Question: I have an array called cars which has 2 objects. In that object I have another array called brands. Inside that i have another array called models.
I want to display the data in the models array in a table using Vue.js This is what I'm getting so far.

I'm new to Vue.js and programming, so please help me with this problem. TIA
'''
<template>
<div>
<h1>Vehicle Search Form</h1>
<form>
<div class="form-check form-group">
<label for="car">Choose a Car Type</label>
<select v-model="selectedCar">
<option v-for="car in cars" :value="car" :key="car.carId">{{car.car}}</option>
</select>
<label for="brand" v-if="selectedCar != -1">Choose a Brand</label>
<select v-model="selectedBrand" v-if="selectedCar != -1">
<option v-for="brand in selectedCar.brands" :key="brand.id">{{brand.brand}}</option>
</select>
<table style="width:100%" v-if="selectedCar != -1 && selectedBrand != -1">
<tr>
<th>Models</th>
</tr>
<tr v-for="model in selectedCar.brands.models" :key="model">
<td></td>
<td> {{model}}</td>
</tr>
</table>
</div>
</form>
</div>
</template>
<script>
export default {
components: {},
data() {
return {
cars: [
{
carId: 1,
car: 'SUV',
brands: [
{
id: 1,
brand: 'Ford',
models: ['Ford EcoSport', 'Ford Expedition', 'Ford Edge', 'Ford Escape']
},
{id: 2, brand: 'GMC', models: ['GMC Terrain', 'GMC Suburban']},
{id: 3, brand: 'Dodge', models: ['Journey', 'Grand Caravan']},
{id: 4, brand: 'Mercedes-Benz', models: ['G-Class']},
{id: 5, brand: 'Audi', models: ['Audi Q3', 'Audi Q5', 'Audi Q5', 'Audi Q7']}
]
},
{
carId: 2,
car: 'Sedan',
brands: [
{brand: 'Dodge', models: ['Charger', 'Challenger', 'Durango']},
{brand: 'Mercedes-Benz', models: ['C-Class', 'AMG', 'E-Class', 'S-Class']},
{brand: 'Audi', models: ['Audi A4', 'Audi A8', 'Audi RS 3']}
]
}
],
selectedCar: -1,
selectedBrand: -1,
// selectedModel: -1
}
},
};
</script>
<style scoped>
select {
border: 1px solid rgb(27, 189, 154);
}
</style>
'''
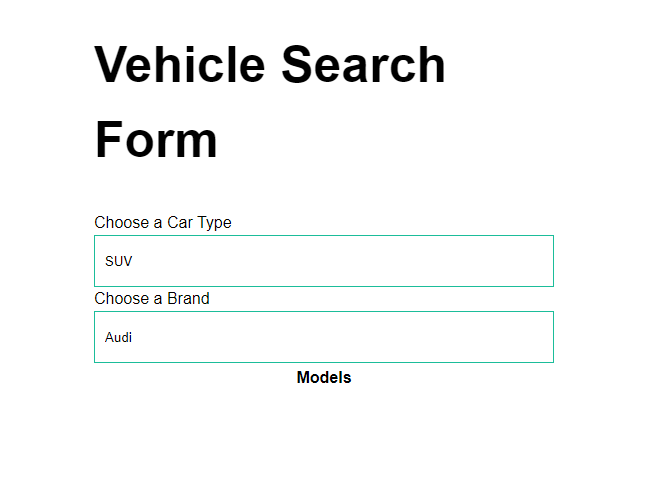
Answer: Your did confuse property names. I renamed your variables and fixed the issue.
You forgot to bind the values of each brand to the select option ':value="brand"'.
'''
<select v-model="selectedBrand" v-if="selectedCar != -1">
<option v-for="brand in selectedCar.brands" :key="brand.id" :value="brand">{{brand.brand}}</option>
</select>
'''
Here's working updated code:
'''
var vm = new Vue({
el: "#container",
data() {
return {
cars: [
{
carId: 1,
car: 'SUV',
brands: [
{
id: 1,
brand: 'Ford',
models: ['Ford EcoSport', 'Ford Expedition', 'Ford Edge', 'Ford Escape']
},
{id: 2, brand: 'GMC', models: ['GMC Terrain', 'GMC Suburban']},
{id: 3, brand: 'Dodge', models: ['Journey', 'Grand Caravan']},
{id: 4, brand: 'Mercedes-Benz', models: ['G-Class']},
{id: 5, brand: 'Audi', models: ['Audi Q3', 'Audi Q5', 'Audi Q5', 'Audi Q7']}
]
},
{
carId: 2,
car: 'Sedan',
brands: [
{brand: 'Dodge', models: ['Charger', 'Challenger', 'Durango']},
{brand: 'Mercedes-Benz', models: ['C-Class', 'AMG', 'E-Class', 'S-Class']},
{brand: 'Audi', models: ['Audi A4', 'Audi A8', 'Audi RS 3']}
]
}
],
selectedDesign: null,
selectedBrand: null,
}
},
});
'''
'''
<script src="https://cdnjs.cloudflare.com/ajax/libs/vue/2.5.17/vue.js"></script>
<div id='container'>
<div>
<h1>Vehicle Search Form</h1>
<form>
<div class="form-check form-group">
<label for="car">Choose a Car Type</label>
<select v-model="selectedDesign">
<option v-for="car in cars" :value="car" :key="car.carId">{{car.car}}</option>
</select>
<label for="brand" v-if="selectedDesign">Choose a Brand</label>
<select v-model="selectedBrand" v-if="selectedDesign">
<option v-for="brand in selectedDesign.brands" :key="brand.id" :value="brand">{{brand.brand}}</option>
</select>
<table style="width:100%" v-if="selectedBrand">
<tr>
<th>Models</th>
</tr>
<tr v-for="model in selectedBrand.models" :key="model">
<td></td>
<td> {{model}}</td>
</tr>
</table>
</div>
</form>
</div>
'''
You can always initialize the data using 'null' and when you use 'v-if' conditional rendering the 'null' is considered as false.
Check JavaScript and on <URL>